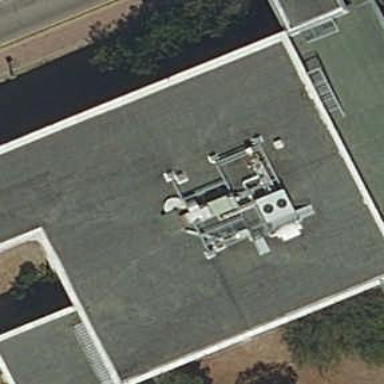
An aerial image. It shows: University building.